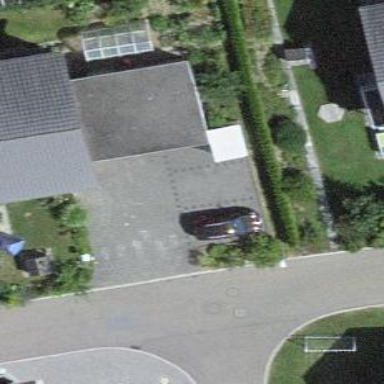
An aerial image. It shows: Group of garages.